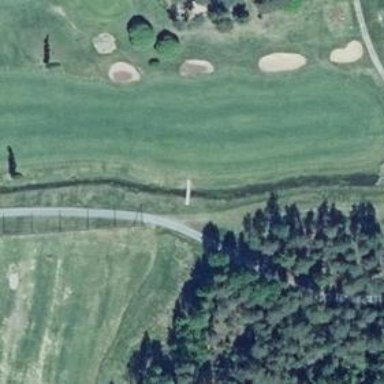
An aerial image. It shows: Footway bridge crossing over golf path.